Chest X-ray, AP view. Patient: 81 years old, sex F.
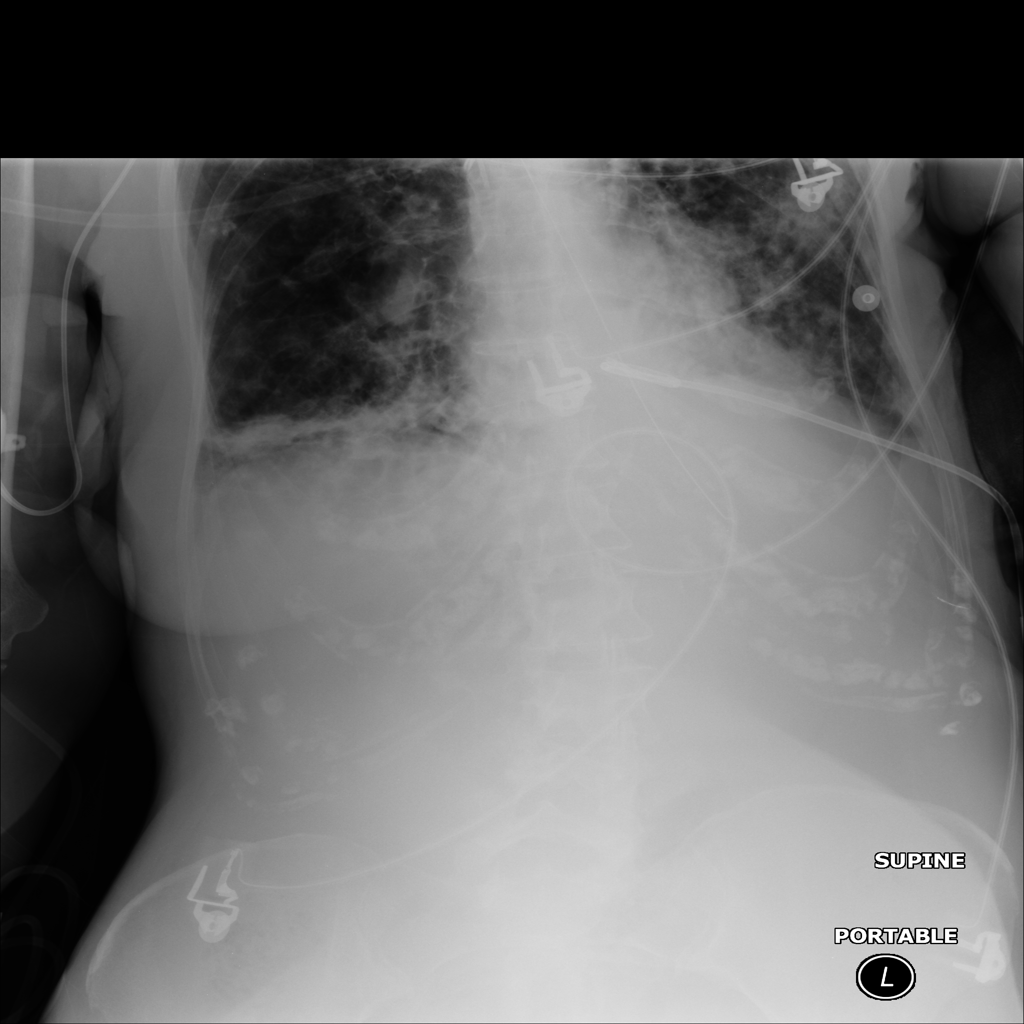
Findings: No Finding